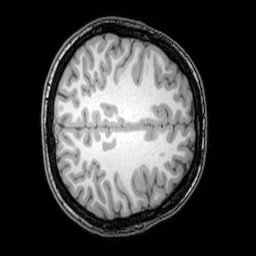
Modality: T1w
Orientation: axial
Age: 22
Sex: female
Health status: healthy
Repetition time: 0.081 s
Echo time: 0.037 s